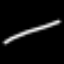
Label: line